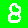
Digit: 8